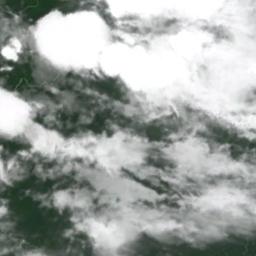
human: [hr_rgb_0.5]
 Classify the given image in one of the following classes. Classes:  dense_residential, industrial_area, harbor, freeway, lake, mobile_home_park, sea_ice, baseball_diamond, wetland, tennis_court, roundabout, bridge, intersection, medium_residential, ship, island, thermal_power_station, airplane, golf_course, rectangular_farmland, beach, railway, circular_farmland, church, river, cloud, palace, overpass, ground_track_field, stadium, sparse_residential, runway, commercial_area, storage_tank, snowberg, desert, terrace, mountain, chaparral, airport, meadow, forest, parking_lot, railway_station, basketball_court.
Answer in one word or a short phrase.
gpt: cloud